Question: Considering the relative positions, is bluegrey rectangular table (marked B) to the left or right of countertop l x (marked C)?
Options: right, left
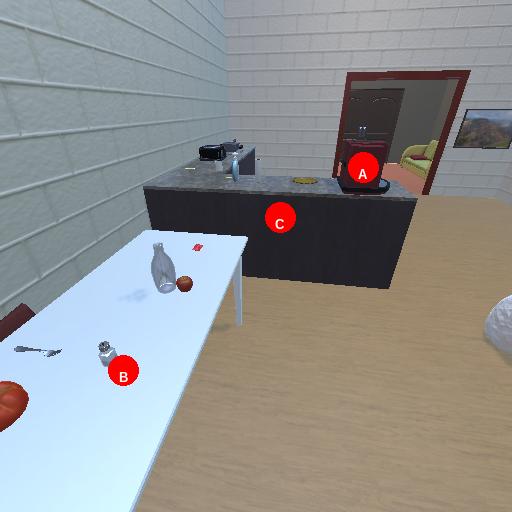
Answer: right